Field crop: tomato
Growth stage: 1
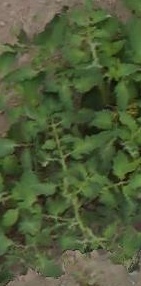
Species: tomato